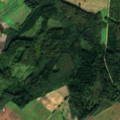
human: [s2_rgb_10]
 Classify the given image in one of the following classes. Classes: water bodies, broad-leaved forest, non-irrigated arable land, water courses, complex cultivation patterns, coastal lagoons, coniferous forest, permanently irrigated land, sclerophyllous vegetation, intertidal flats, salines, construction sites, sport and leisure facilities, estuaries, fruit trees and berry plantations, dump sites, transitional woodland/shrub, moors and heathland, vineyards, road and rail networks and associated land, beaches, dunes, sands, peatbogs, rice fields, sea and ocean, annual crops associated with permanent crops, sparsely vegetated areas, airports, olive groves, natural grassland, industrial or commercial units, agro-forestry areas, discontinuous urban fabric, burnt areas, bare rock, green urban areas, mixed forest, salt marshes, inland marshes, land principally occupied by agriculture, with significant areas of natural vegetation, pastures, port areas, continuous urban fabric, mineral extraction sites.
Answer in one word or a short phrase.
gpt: non-irrigated arable land, complex cultivation patterns, mixed forest